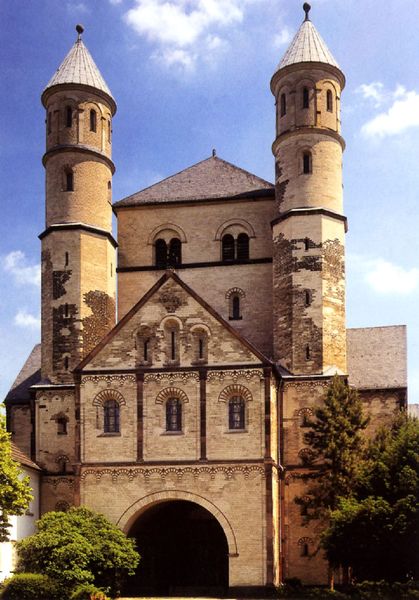
Titel: St. Pantaleon in Köln, ottonisches Westwerk
Standort: Köln (EU - D - NRW)
Schlagwörter: baum, fenster, dach, schloss, stein, kirche, gotik, turm, bogen, zwei, rundbogen, tor, foto, burg, türme, portal, efeu, romanik, kapelle, bibliothek, kaiserin, sakralbau, basilika, romanisch, westwerk, westportal, biforium, köln, westwek